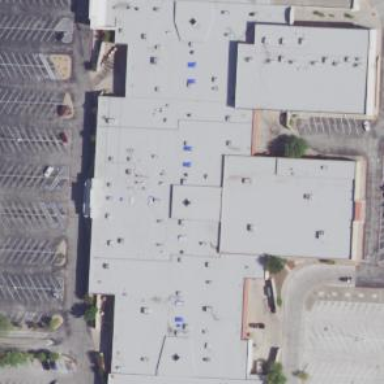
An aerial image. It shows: Mall building.